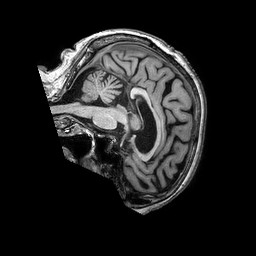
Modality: T1w
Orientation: sagittal
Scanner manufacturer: philips
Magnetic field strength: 3 T
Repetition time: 0.006679 s
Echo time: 0.002993 s